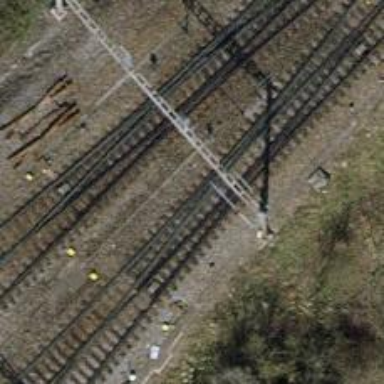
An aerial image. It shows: Railway switch.